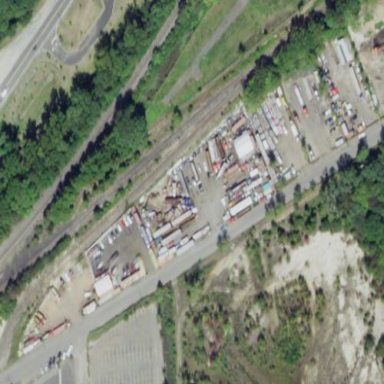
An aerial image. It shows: Industrial area designated as scrap yard.